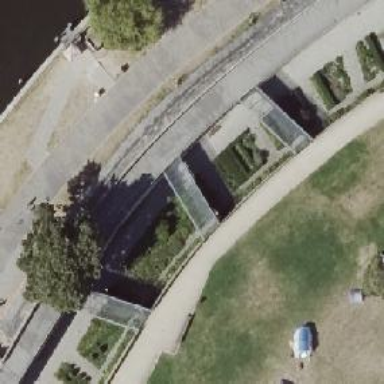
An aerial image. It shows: Footway bridge with metal surface.